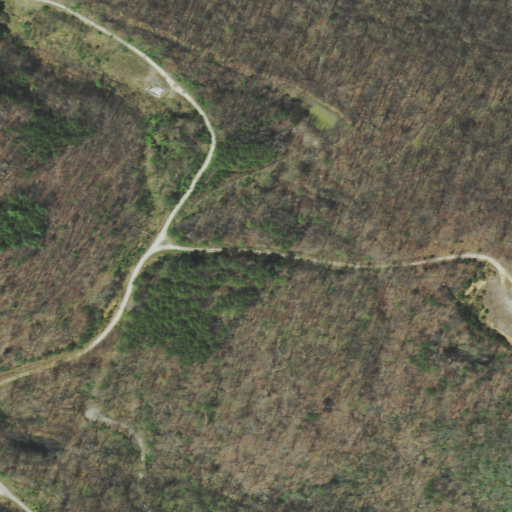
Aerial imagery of ridge(s) in Tennessee named Backbone Ridge containing deciduous forest, mixed forest, evergreen forest, shrub, and open development